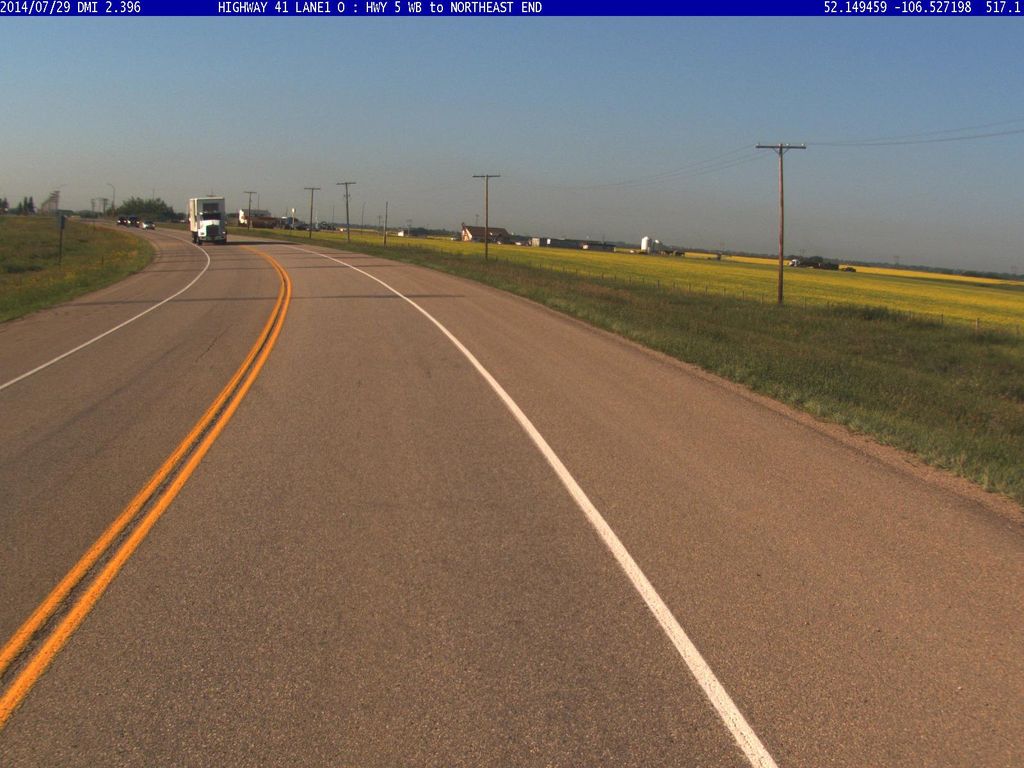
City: saskatoon